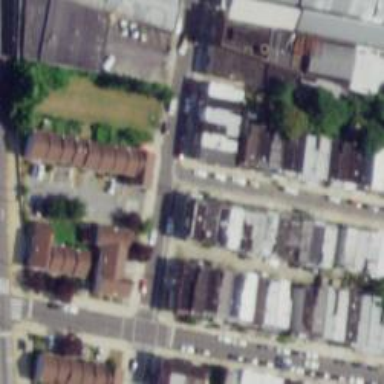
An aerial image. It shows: Alley classified as service road.